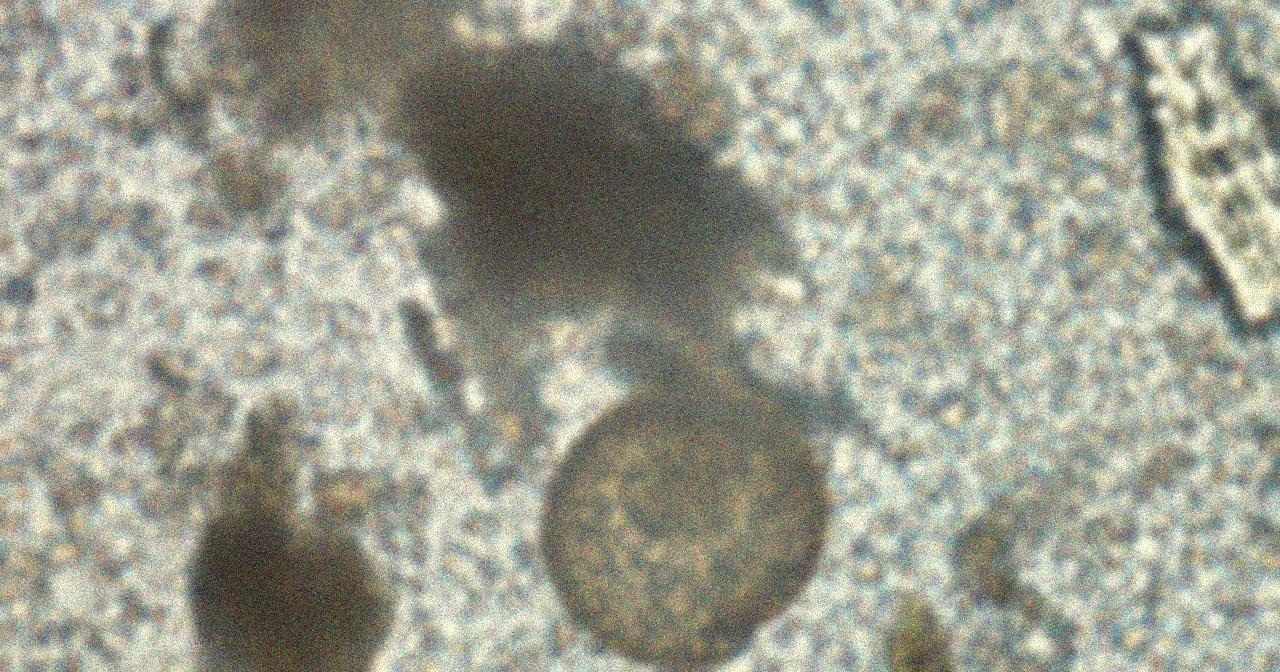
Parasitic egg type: Hymenolepis diminuta